Question: i want to parallelize a heavy computing task across several workercomputers, where these workers have to share data between each other. I have a server to which all the workers connect and get informed about their "neighbors", so that they can connect to them and exchange the data. Here is a picture of the structure i had in mind:

As you can see every node will have 4 neighbours (i didn't want to draw more in the picture). I'm not fixed at all at the socket types, i just figured they would be the best to choose.
But it seems that ZeroMQ has no way to convey connection information about one connection to another. Since i think this is actually a quite common task, there must be a solution to this.
The type of of network can vary, it can be a standard tcp/ip network with just a bunch of computers linked via a router, or a cluster connected via infiniband. So basically what i want is a string i can simply insert at one client into the connect() or bind() and not have to worry about protocols and network types and all that stuff - which is as i understand exactly what zeromq tries to accomplish.
Thanks for your answers in advance! :)
edit: Here is an examplary communication i had in mind:
'''
WorkerMiddle.sendToServer("Hey server, please tell me my neighbours")
Server.sendToWorkerMiddle(Worker.top.connectionInfo())
WorkerMiddle.connectTo(WorkerTop)
Server.sendToWorkerMiddle(Worker.bottom.connectionInfo())
WorkerMiddle.connectTo(WorkerBottom)
Server.sendToWorkerMiddle(Worker.left.connectionInfo())
WorkerMiddle.connectTo(WorkerLeft)
Server.sendToWorkerMiddle(Worker.right.connectionInfo())
WorkerMiddle.connectTo(WorkerRight)
'''
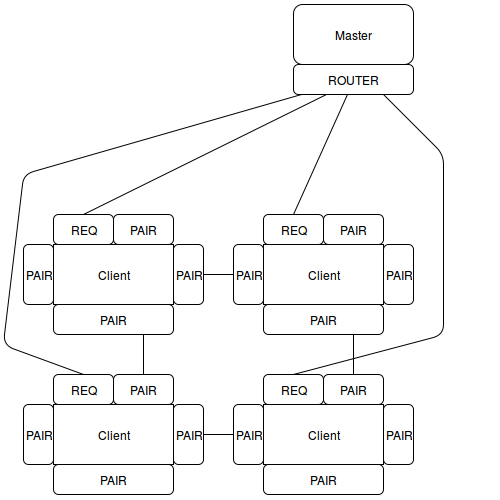
Answer: You're somewhat misunderstanding the ZMQ socket types, protocols, and addressing. I'll try to address that first, so that you might be able to move forward.
ZMQ absolutely abstracts away the nitty gritty details of using network protocols like TCP, but you're still going to have to tell it to use TCP when you're communicating over a network, and you're still going to be using good 'ol IP addresses or DNS names to connect your peers to each other.
So, for your case, each worker node will have an IP address and/or DNS name. If you know these ahead of time, you don't even need to ask the server/master for them, you can just connect immediately to the IP address from one worker to the other. If, instead, the server/master has this information and the workers don't at startup time, then the worker can request a list of IP addresses and the master can just send it over... then it's connecting to the IP address of the peer just like it does, for instance, when it connects to the master.
server
'''
// obviously this code will change depending on the language/binding that you use
// this is psuedo-code
server = new zmq.socket('ROUTER');
server.bind('tcp://10.20.30.40:55555');
'''
worker1
'''
worker1 = new zmq.socket('REQ');
worker1.connect('tcp://10.20.30.40:55555');
'''
worker2
'''
worker2 = new zmq.socket('REQ');
worker2.connect('tcp://10.20.30.40:55555');
'''
... You indicate that 'PAIR' sockets seemed to make the most sense to you to connect the workers, but they are only appropriate for communication from within a single multi-threaded application from one thread to another, so it's not what you're looking for here. Instead, you probably want each worker to have its own router socket, and you can create new req sockets as need to connect to each peer:
worker1
'''
worker1 = new zmq.socket('REQ');
peer1 = new zmq.socket('ROUTER');
peer1.bind('tcp://10.20.30.41:44444');
worker1.connect('tcp://10.20.30.40:55555');
peers = worker1.send('tell me my peers');
for (i=0; i<peers.length; i++) {
peer_array[i] = new zmq.socket('REQ');
peer_array[i].connect('tcp://' . peers[i]);
}
'''
worker2
'''
worker2 = new zmq.socket('REQ');
peer2 = new zmq.socket('ROUTER');
peer2.bind('tcp://10.20.30.42:33333');
worker2.connect('tcp://10.20.30.40:55555');
peers = worker2.send('tell me my peers');
for (i=0; i<peers.length; i++) {
peer_array[i] = new zmq.socket('REQ');
peer_array[i].connect('tcp://' . peers[i]);
}
'''
... what's going on here is that each worker is setting up a request socket to connect to the router of each other worker. The server would be sending back a list of strings of the form ipaddress:port.
Without knowing what type of information is being passed around from server to worker or from worker to worker, it's impossible to give better advice than that for which sockets you might choose, but at minimum this assumes a client/server request/reply type of system.
We can go a lot deeper about why you'd make these particular choices if you're interested, or if you're still stuck please just let me know in the comments.